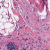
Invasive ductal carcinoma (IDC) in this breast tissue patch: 0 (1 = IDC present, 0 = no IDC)